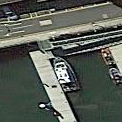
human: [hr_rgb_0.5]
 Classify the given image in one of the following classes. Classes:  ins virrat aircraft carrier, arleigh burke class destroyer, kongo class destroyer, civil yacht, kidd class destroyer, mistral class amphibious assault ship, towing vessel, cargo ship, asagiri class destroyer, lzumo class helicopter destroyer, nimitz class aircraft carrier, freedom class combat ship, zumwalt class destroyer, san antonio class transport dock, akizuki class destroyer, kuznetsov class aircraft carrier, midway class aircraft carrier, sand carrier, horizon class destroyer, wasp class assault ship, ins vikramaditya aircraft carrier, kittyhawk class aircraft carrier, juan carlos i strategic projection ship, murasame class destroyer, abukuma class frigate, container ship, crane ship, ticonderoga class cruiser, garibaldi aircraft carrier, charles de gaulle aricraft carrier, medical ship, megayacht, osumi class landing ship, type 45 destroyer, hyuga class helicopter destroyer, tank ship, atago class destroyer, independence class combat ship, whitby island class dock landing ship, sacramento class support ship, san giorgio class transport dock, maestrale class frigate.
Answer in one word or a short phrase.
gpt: Civil yacht